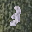
Label: 3